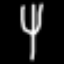
Label: fork